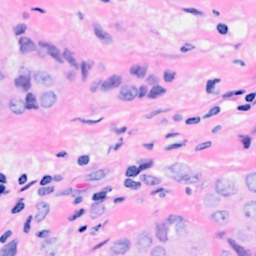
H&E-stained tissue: Breast